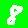
Digit: 8